Platform: macOS
Application: Chrome
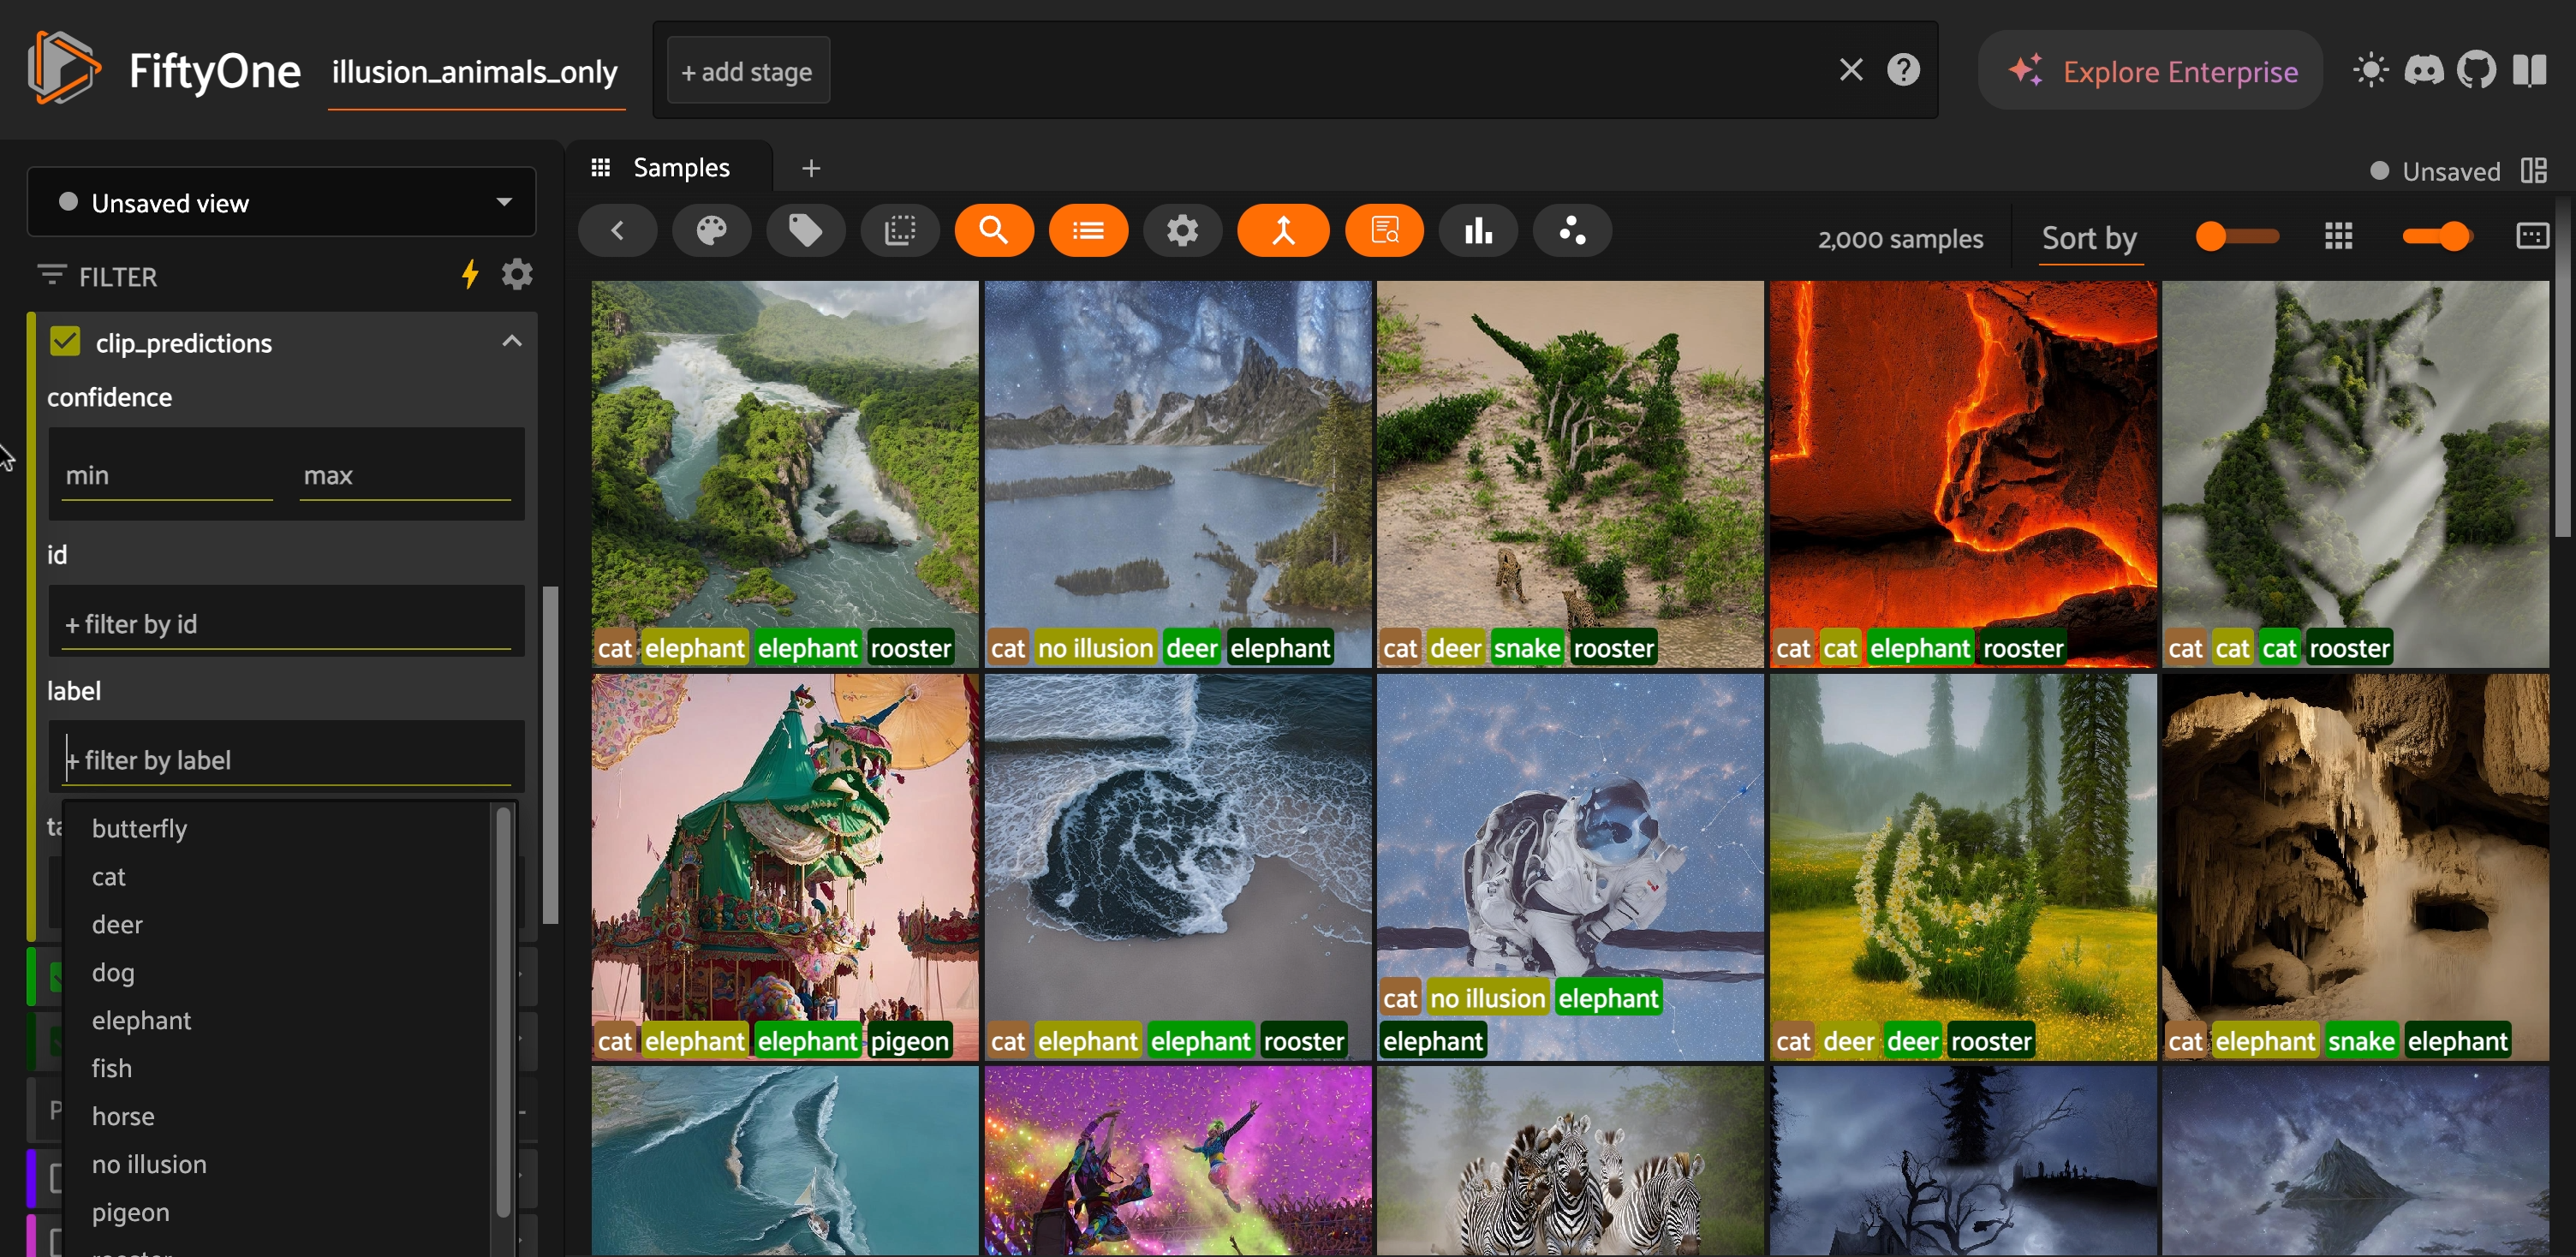
task_description: Locate the filter menu for the clip_predictions field
action_type: hover
element_info: Menu Item
steps_since_start: 1